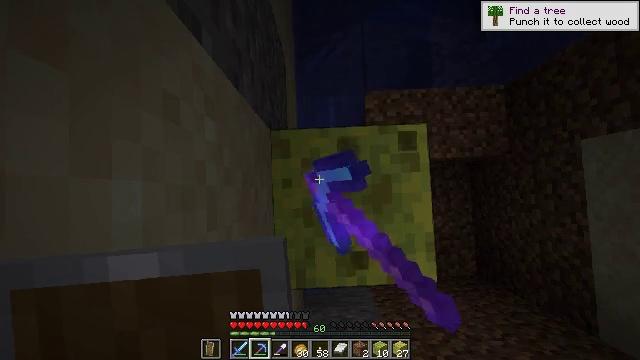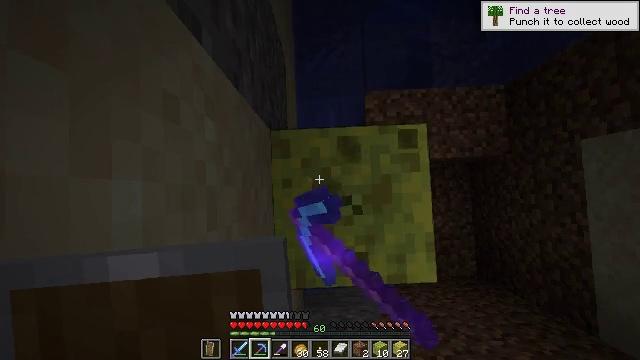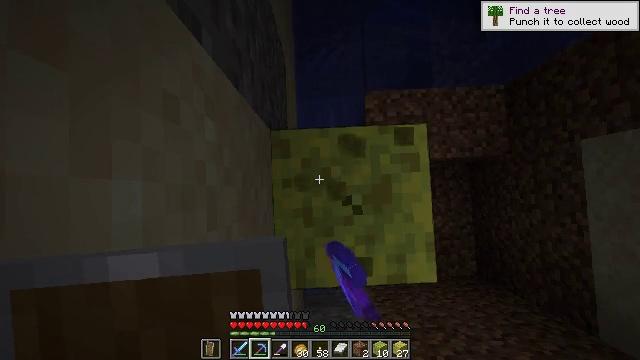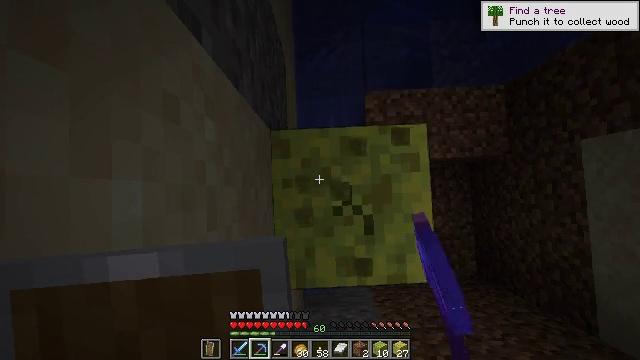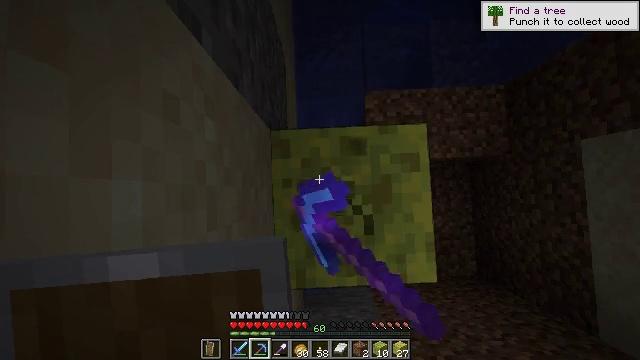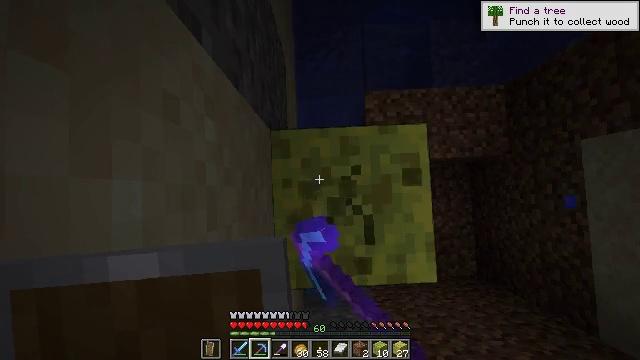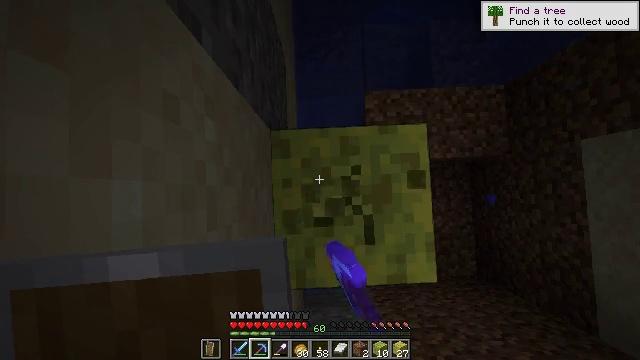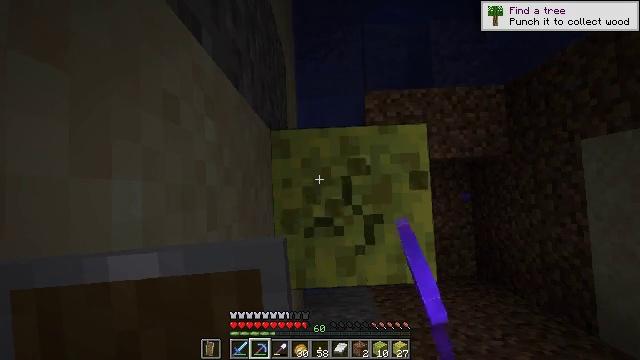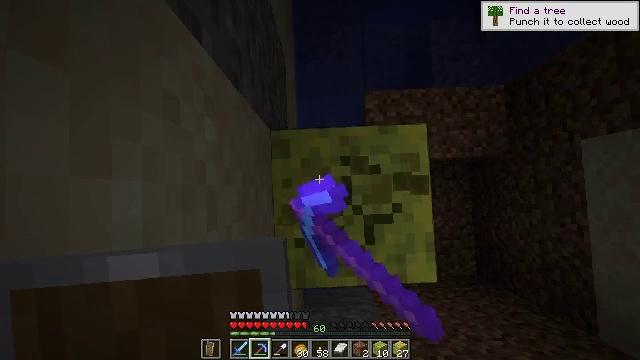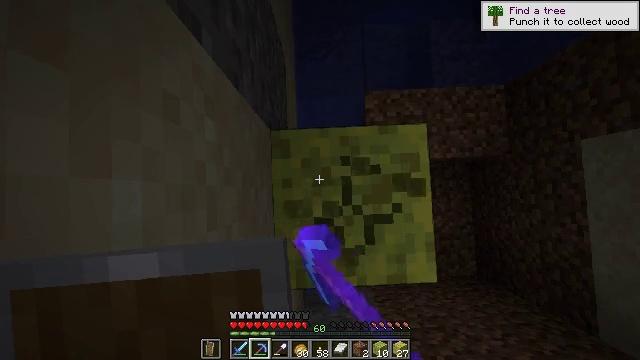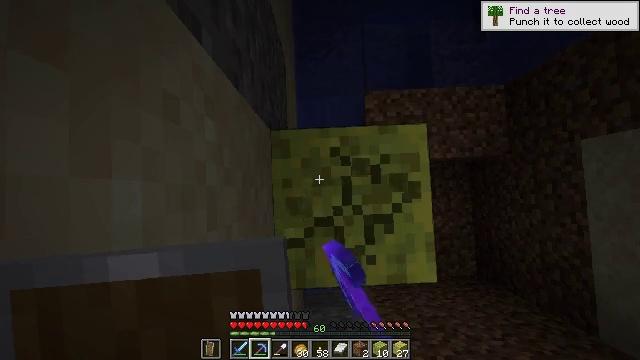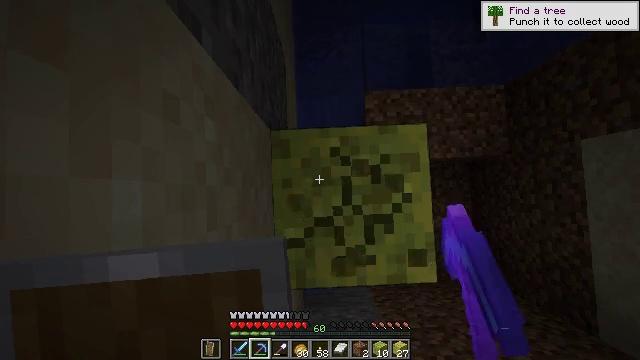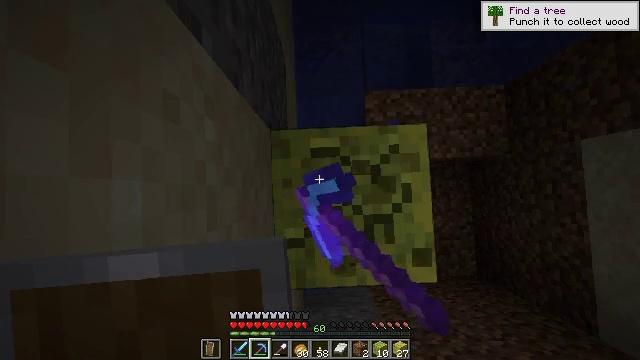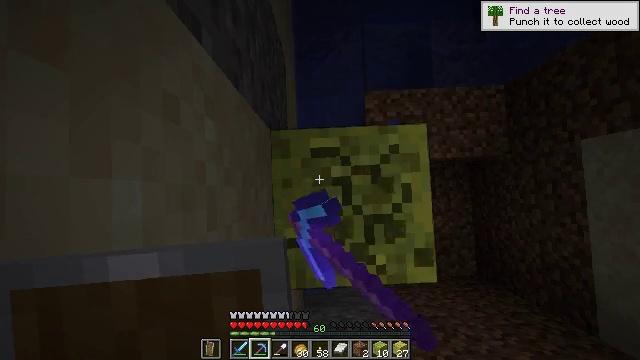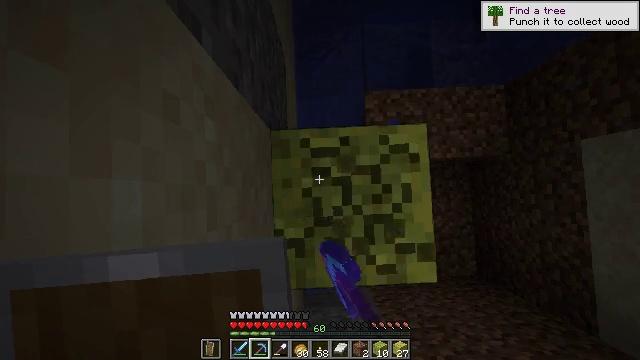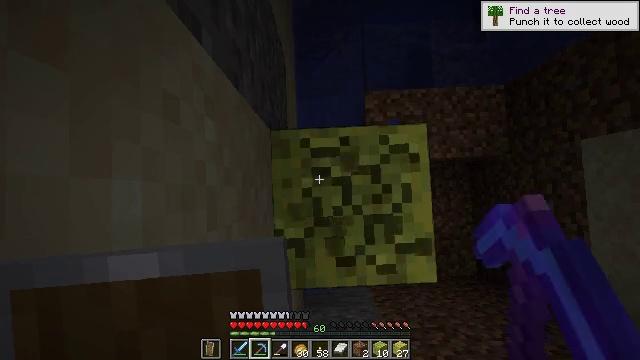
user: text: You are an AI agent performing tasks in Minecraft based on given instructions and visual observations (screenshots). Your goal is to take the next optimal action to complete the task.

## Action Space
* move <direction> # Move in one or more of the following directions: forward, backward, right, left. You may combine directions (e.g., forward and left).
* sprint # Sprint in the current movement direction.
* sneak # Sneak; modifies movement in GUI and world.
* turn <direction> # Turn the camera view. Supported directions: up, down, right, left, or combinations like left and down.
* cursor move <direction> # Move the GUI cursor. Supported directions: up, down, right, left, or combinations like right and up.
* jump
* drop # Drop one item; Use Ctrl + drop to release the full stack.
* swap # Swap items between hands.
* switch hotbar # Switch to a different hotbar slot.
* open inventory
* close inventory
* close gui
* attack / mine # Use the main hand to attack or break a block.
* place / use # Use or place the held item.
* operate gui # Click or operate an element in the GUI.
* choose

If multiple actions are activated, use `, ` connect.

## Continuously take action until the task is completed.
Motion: motion action
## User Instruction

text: Collect the wet sponge after mining.
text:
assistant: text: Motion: attack / mine
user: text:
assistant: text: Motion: attack / mine
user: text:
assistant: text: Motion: attack / mine
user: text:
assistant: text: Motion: attack / mine
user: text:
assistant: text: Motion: attack / mine
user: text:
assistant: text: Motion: attack / mine
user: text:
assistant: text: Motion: attack / mine
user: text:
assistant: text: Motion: attack / mine
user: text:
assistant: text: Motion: attack / mine
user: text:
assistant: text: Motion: attack / mine
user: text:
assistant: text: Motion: attack / mine
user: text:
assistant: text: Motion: attack / mine
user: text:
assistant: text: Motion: attack / mine
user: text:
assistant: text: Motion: attack / mine
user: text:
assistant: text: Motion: attack / mine
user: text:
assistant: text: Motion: attack / mine
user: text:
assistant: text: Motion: attack / mine
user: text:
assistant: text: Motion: attack / mine
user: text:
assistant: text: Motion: attack / mine
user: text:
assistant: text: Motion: attack / mine
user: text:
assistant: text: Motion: attack / mine
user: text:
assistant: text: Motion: attack / mine